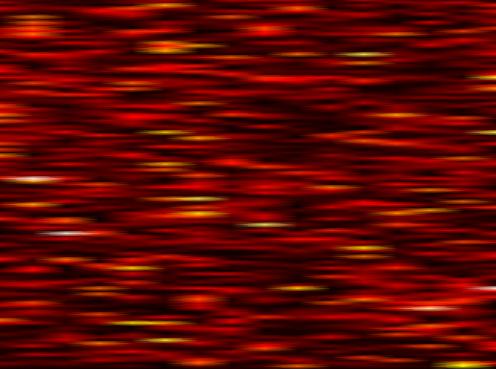
Label: FBMC